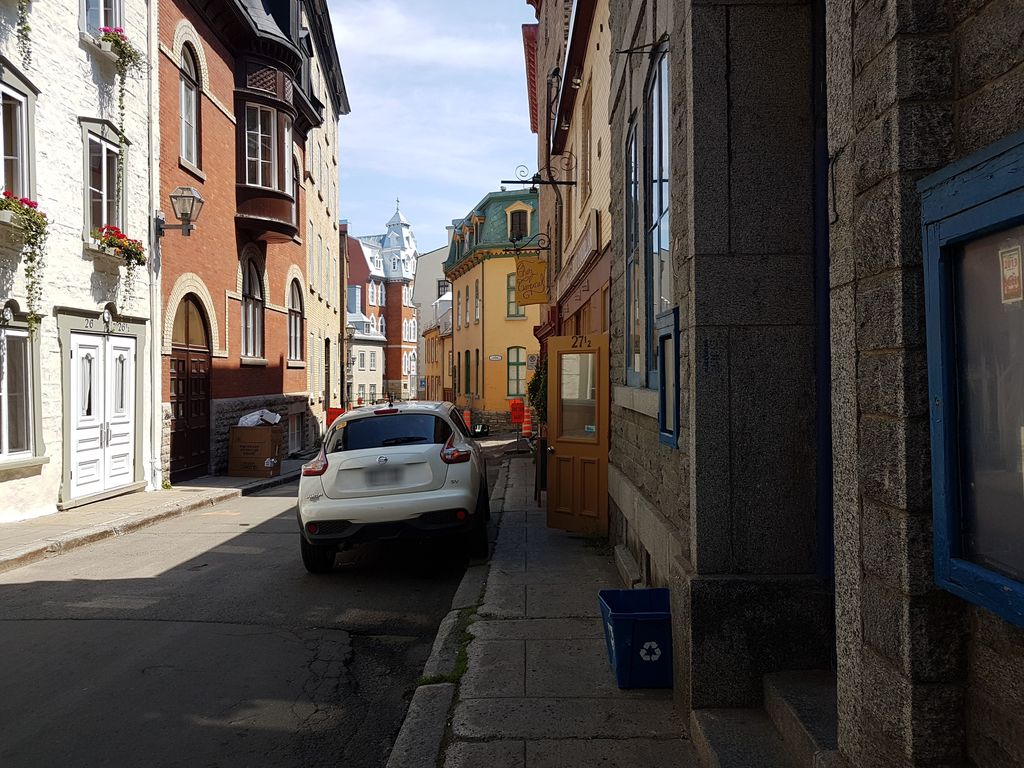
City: quebec_city